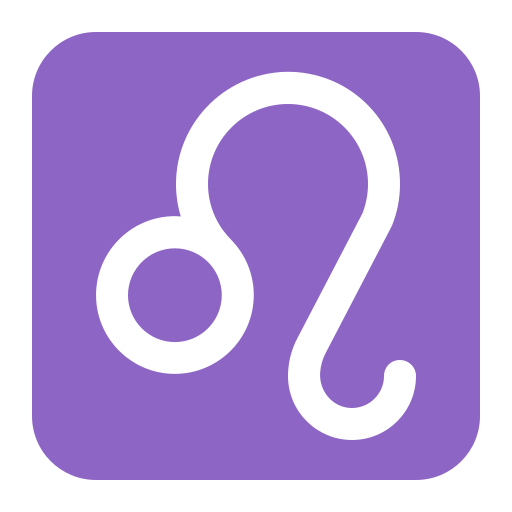
leo flat